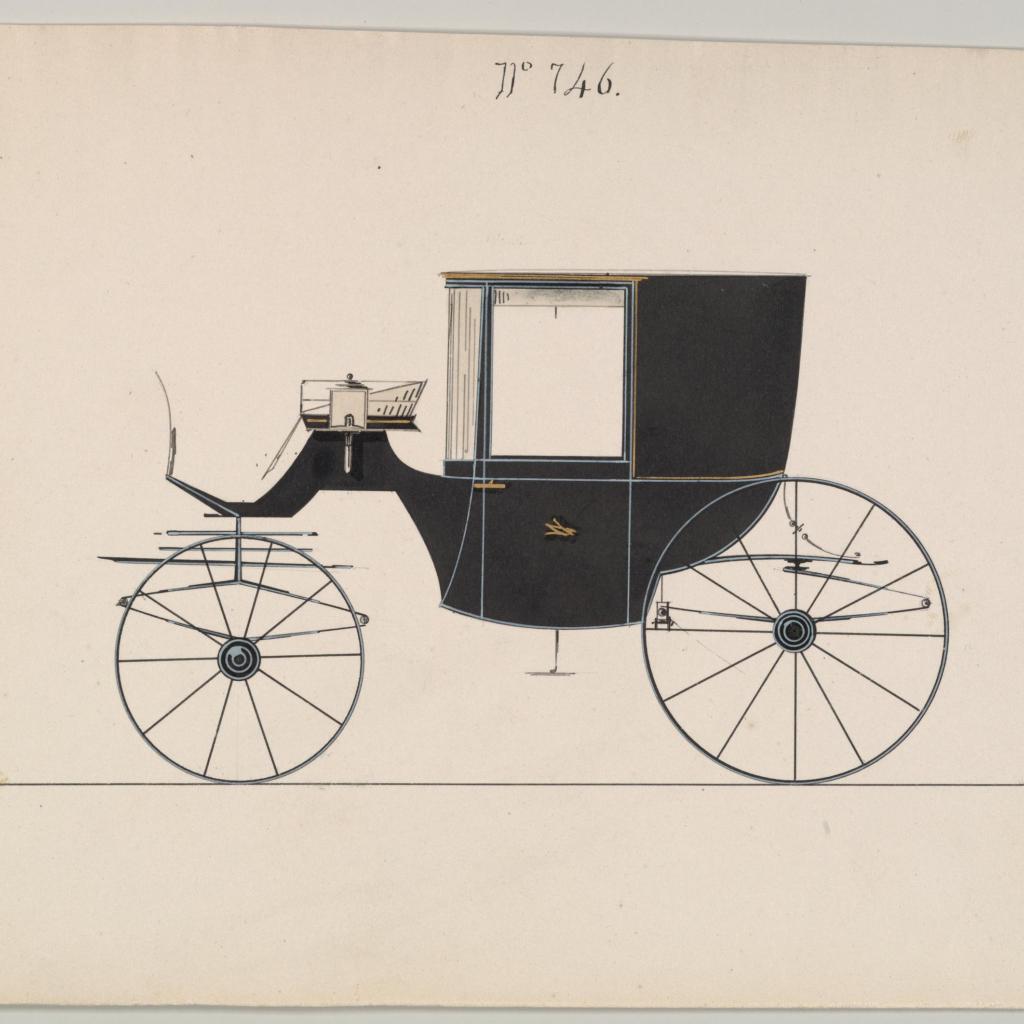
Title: Design for Coupé, no. 746
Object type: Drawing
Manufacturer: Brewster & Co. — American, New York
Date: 1850–70
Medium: Pen and black ink, watercolor and gouache with gum arabic and metallic ink
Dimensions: sheet: 6 3/16 x 8 3/4 in. (15.7 x 22.2 cm)
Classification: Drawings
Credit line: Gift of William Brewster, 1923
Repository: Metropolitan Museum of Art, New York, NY